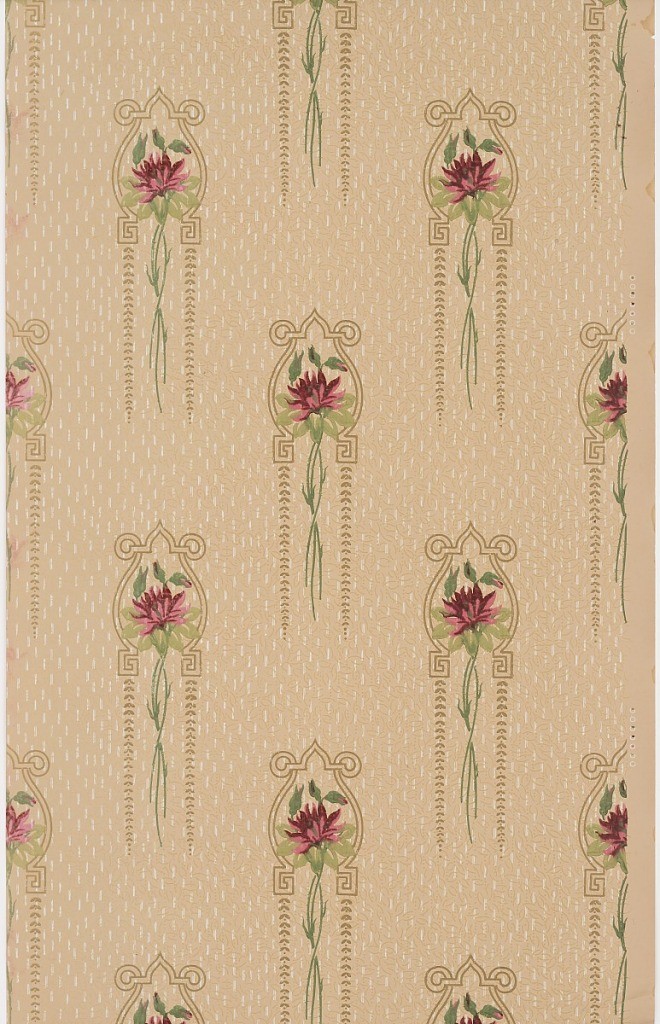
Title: Sidewall
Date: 1905–1915
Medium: Machine-printed paper
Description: On gray ground, lyre-shaped motifs containing pink blossom with green leaves and hanging rinceaux.